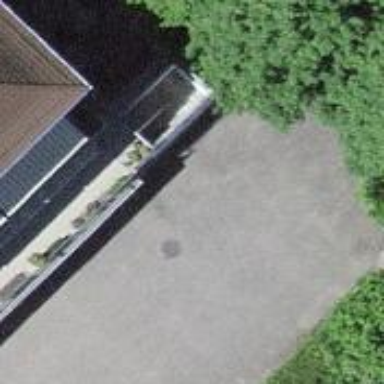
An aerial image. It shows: Set of concrete steps.